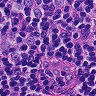
Metastatic tissue present: yes